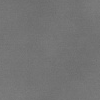
Atmospheric dust classification: dusty